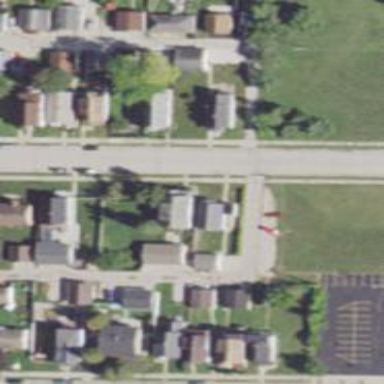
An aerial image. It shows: Alley classified as service road.